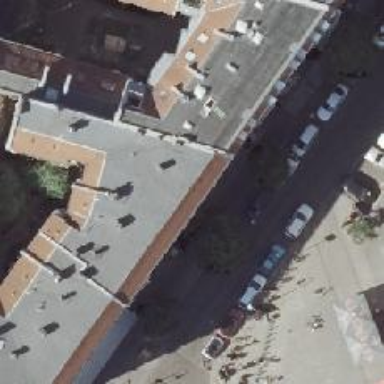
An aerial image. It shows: Furniture shop.